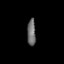
Tissue: lung
Cell type: Endothelial cells
Senescence score: 0.6124
Nuclear area (px): 223
Mean DAPI intensity: 106.404